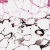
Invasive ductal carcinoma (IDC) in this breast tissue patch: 0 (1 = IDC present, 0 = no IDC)